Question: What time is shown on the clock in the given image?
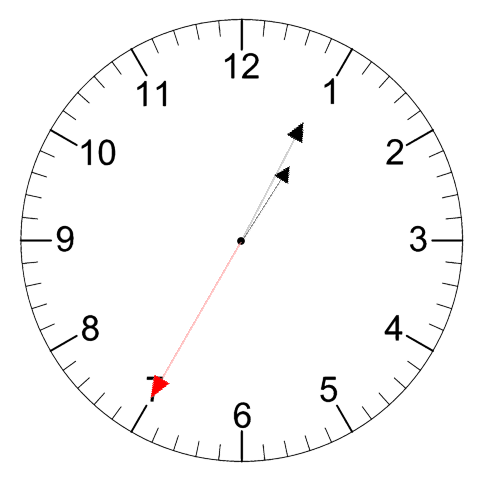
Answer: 01:04:35